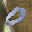
Label: 0